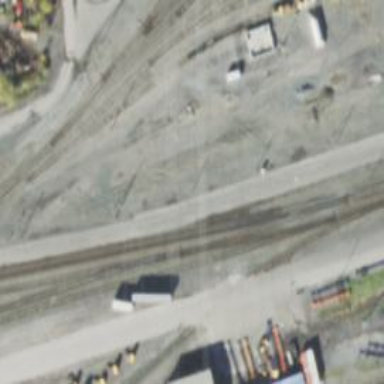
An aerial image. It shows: Railway yard used for servicing trains.